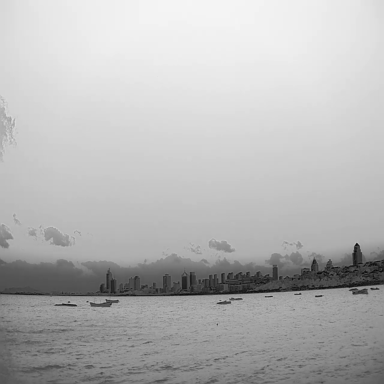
There are eight bulk_carriers in the infrared image.